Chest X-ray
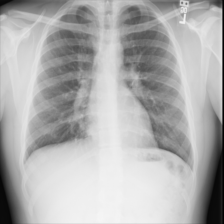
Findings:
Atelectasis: negative
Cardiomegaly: negative
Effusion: negative
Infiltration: negative
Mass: negative
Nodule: negative
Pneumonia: negative
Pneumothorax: negative
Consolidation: negative
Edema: negative
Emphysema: negative
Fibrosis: negative
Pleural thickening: negative
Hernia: negative